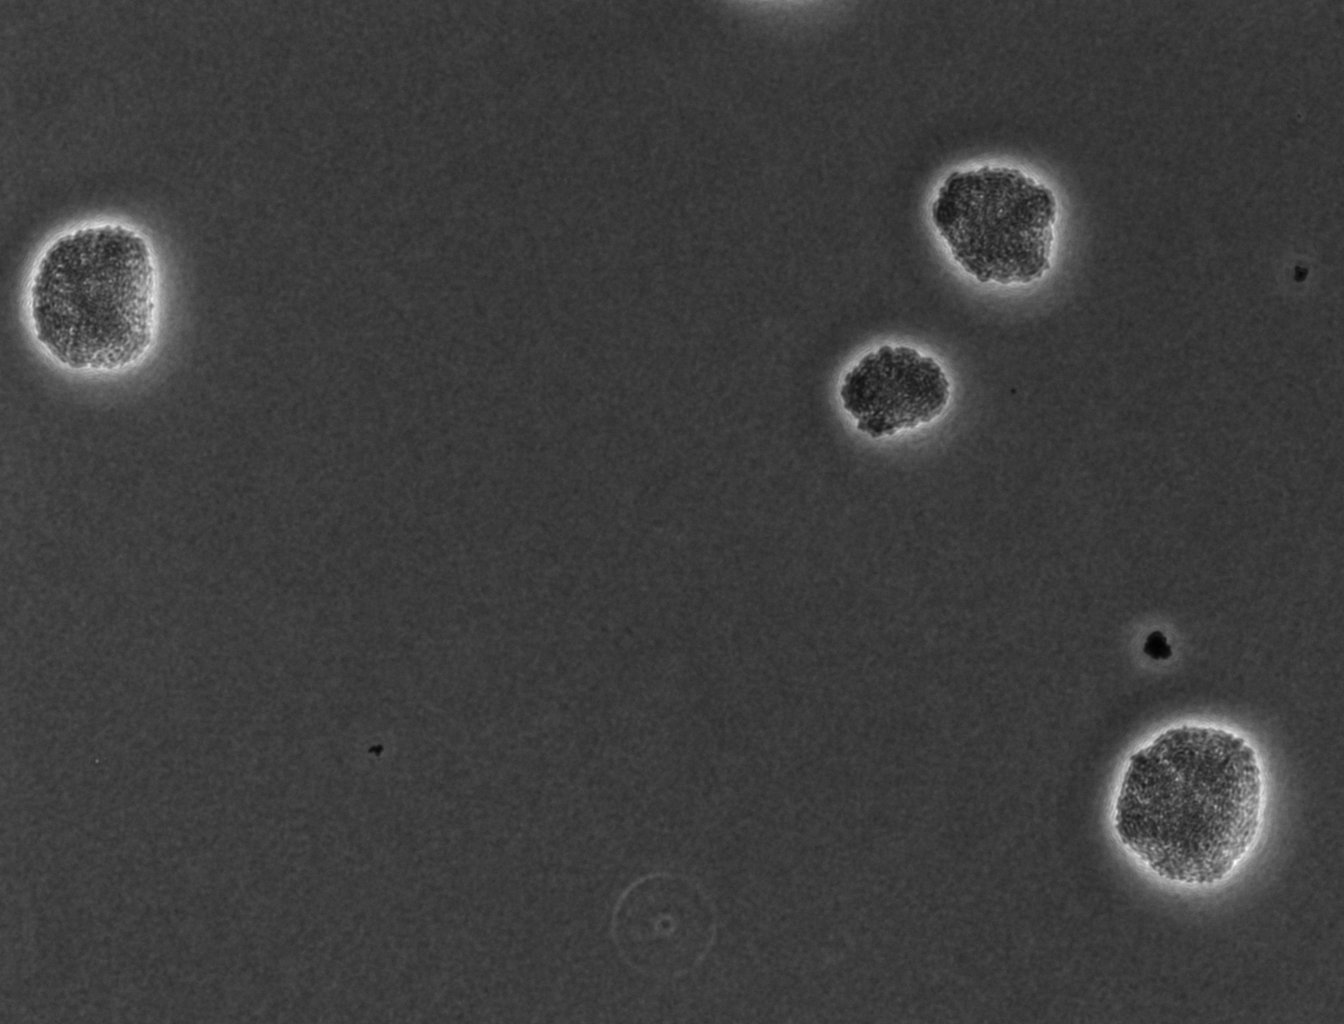
Phase contrast microscopy, 20x objective, 5 h incubation